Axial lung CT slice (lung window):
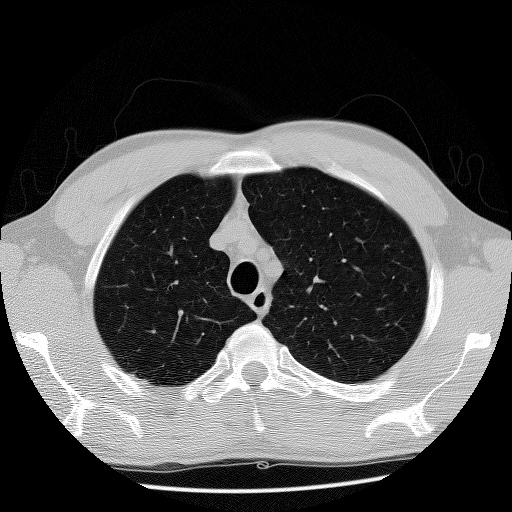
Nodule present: no